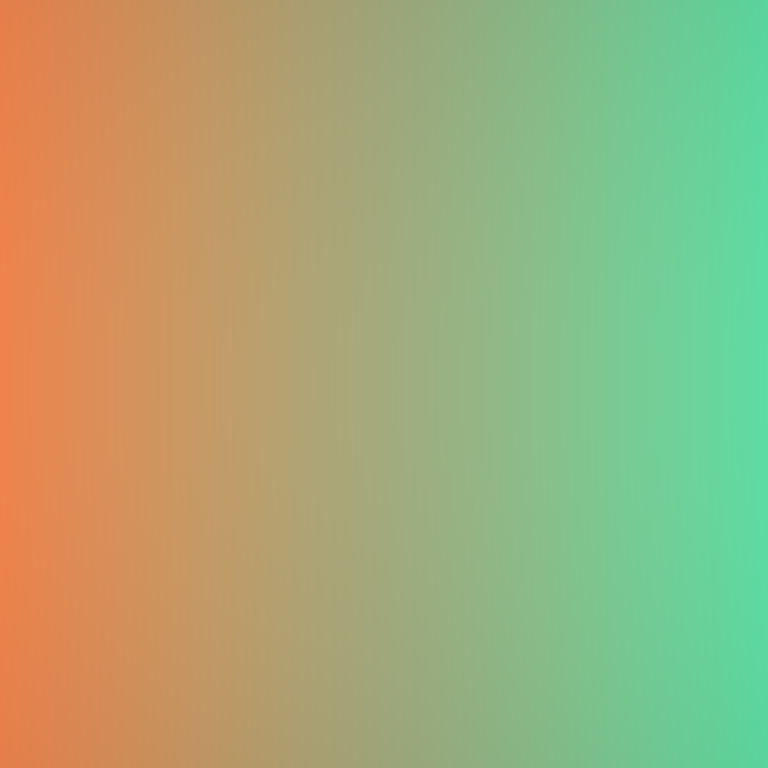
Abstract light effect, smooth gradient from warm orange to cool teal, calm atmosphere, soft blend, no room, no furniture, no objects.